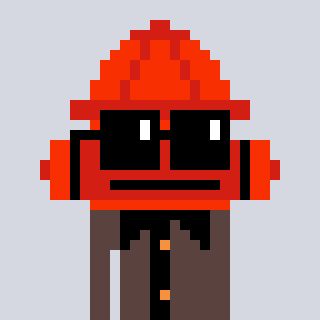
a pixel art character with square black sunglasses, a fire hydrant-shaped head and a darkbrown-colored body on a cool background